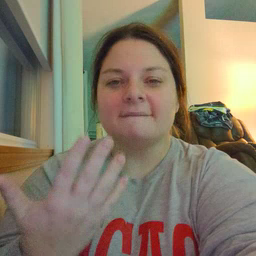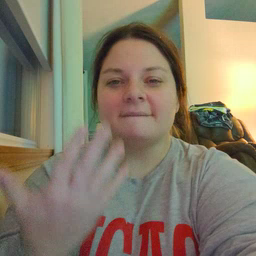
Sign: fireman